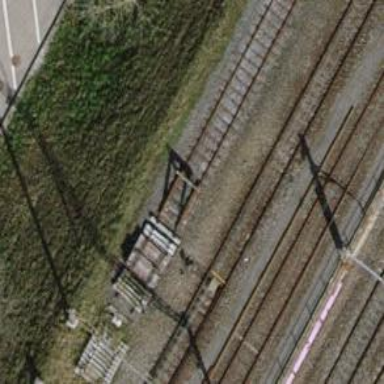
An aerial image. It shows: Railway buffer stop.